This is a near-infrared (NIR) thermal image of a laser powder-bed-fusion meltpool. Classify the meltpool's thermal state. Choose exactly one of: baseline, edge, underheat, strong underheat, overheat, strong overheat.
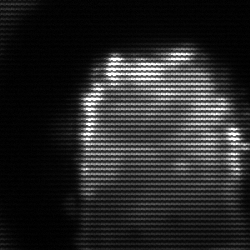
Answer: baseline